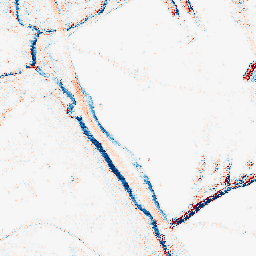
Category: morphological
Decomposition family: morphological_rect
Decomposition parameters: operation: average
width: 10
height: 3
Upsampling method: regularized
Upsampling parameters: scale: 2
lambda_reg: 0.1
Upsampling scale: 2